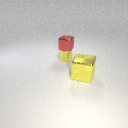
small yellow metal cylinder to the left of large yellow metal cube